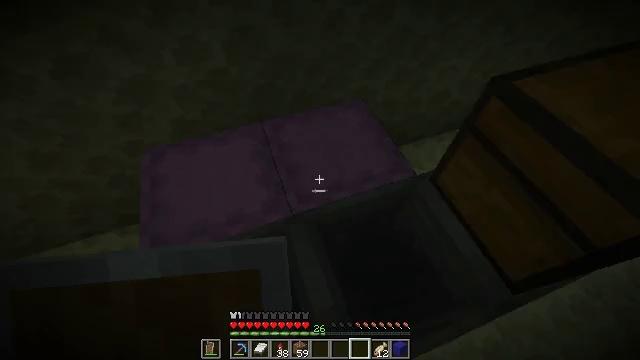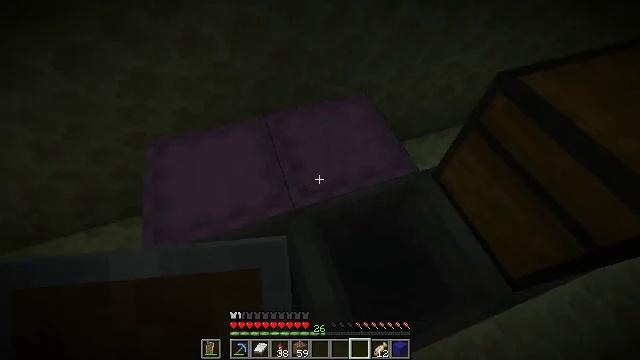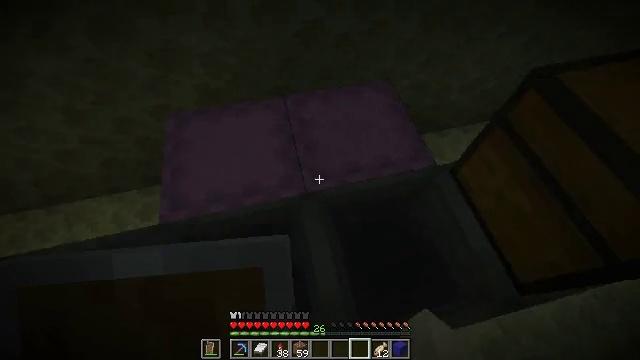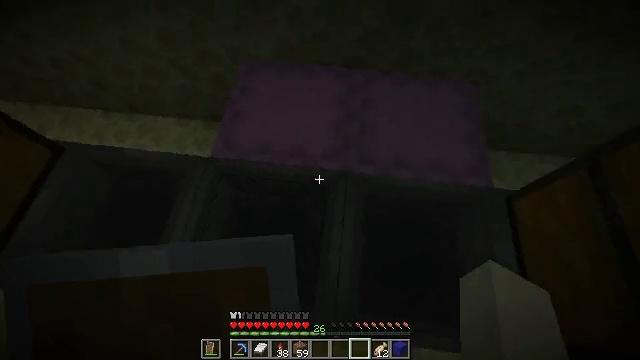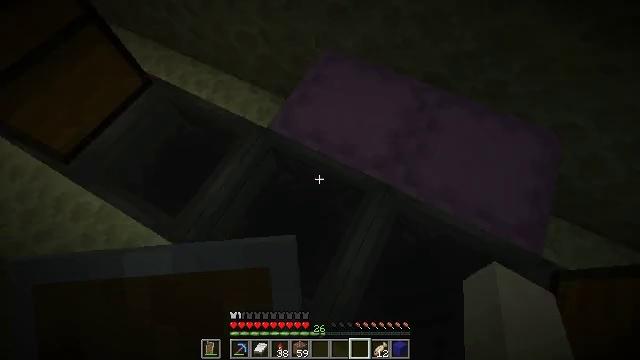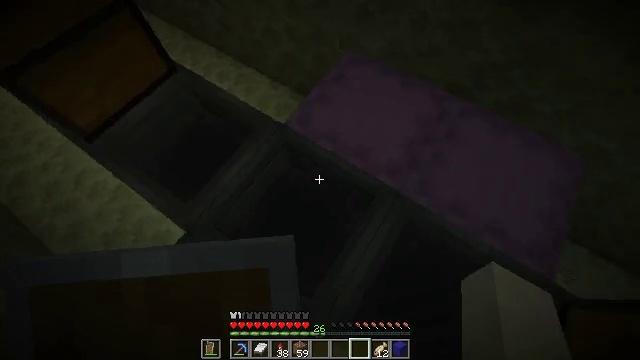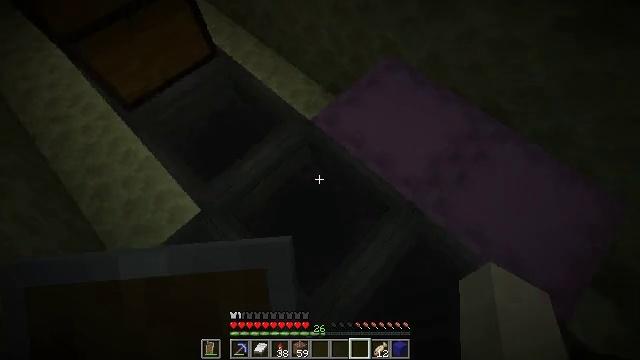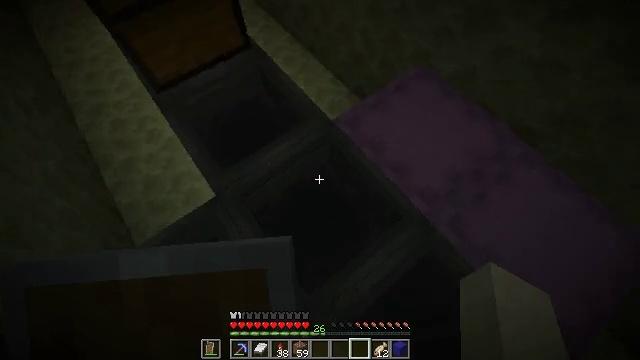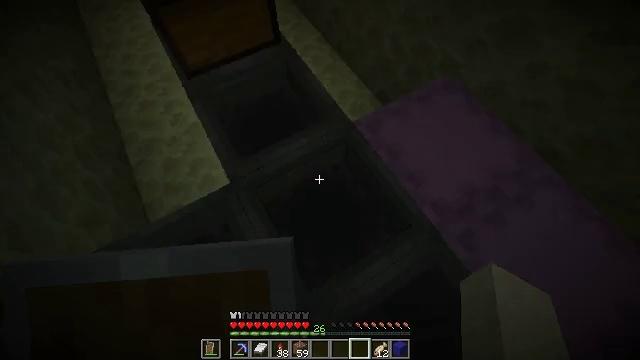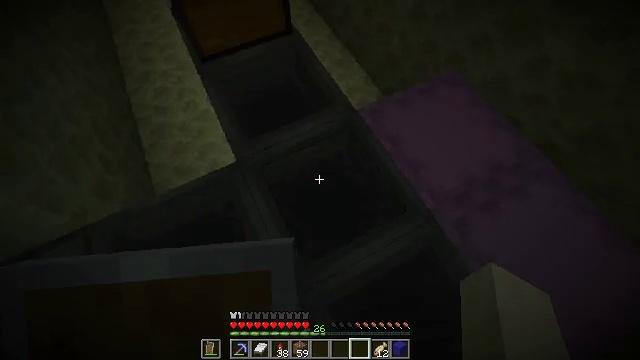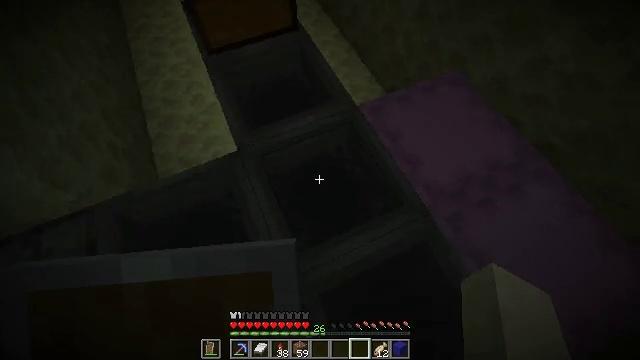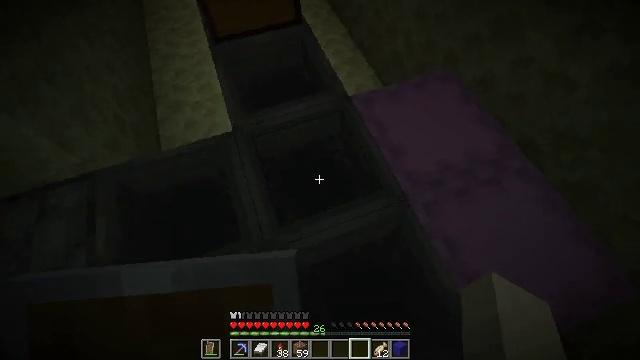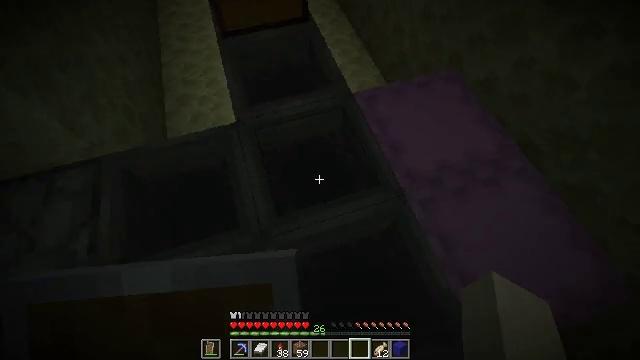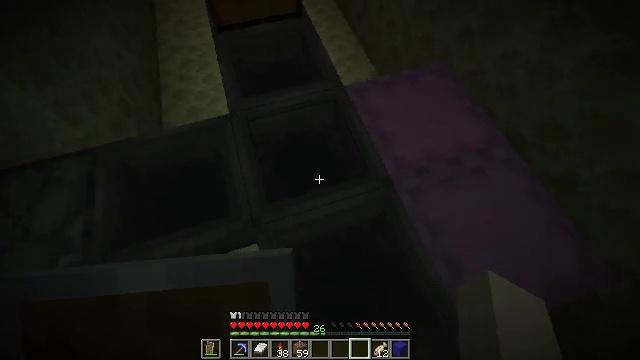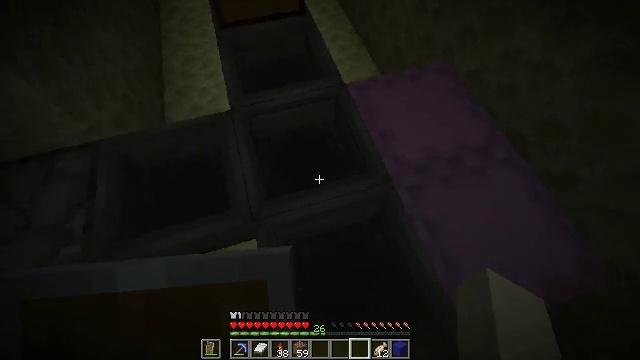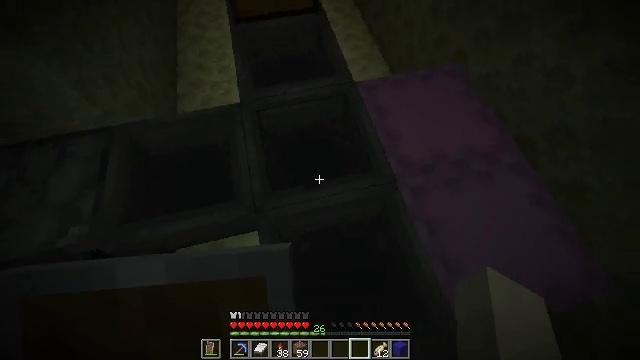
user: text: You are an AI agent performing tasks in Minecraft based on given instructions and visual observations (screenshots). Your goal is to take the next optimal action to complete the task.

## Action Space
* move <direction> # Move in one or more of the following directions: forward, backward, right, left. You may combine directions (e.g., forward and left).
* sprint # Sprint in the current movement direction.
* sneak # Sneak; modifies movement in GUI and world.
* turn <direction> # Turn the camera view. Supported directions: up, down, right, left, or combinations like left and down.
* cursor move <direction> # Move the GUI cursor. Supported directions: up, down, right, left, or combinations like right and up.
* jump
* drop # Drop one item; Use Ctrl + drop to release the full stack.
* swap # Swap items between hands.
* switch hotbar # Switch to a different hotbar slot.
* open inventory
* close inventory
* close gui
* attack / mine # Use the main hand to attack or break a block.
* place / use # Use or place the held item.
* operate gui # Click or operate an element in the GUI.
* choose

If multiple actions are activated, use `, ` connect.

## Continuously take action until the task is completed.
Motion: motion action
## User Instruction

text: Gather the shulker box for storage.
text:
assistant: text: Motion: turn down
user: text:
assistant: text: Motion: turn left and down
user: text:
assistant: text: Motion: turn left and down
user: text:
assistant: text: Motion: turn left
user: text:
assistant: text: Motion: turn left
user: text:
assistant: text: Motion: turn left
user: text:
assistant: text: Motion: turn left
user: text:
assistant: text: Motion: move back, turn left
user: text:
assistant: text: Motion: move back and move right, turn left
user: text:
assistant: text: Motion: move back and move right, turn left
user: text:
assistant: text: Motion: move back and move right, turn left and up
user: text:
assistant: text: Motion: turn left
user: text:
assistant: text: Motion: no_op
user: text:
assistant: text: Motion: no_op
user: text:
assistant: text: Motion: turn left
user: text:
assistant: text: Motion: turn left and up
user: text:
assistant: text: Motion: turn left and up
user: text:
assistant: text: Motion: use / place
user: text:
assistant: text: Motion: use / place
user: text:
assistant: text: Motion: no_op
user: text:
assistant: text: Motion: no_op
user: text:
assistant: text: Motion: turn left and up
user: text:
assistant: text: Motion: open gui
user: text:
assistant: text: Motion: no_op
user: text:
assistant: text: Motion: no_op
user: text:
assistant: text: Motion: no_op
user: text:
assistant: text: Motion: no_op
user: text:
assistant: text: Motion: no_op
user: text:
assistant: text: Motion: no_op
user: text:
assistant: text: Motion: no_op